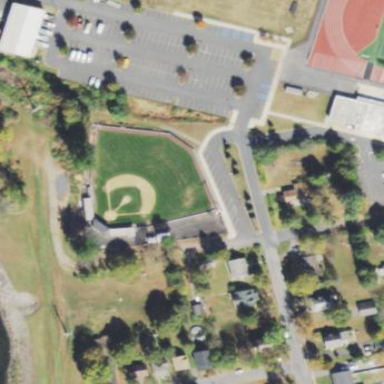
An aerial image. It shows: Baseball pitch for leisure land.